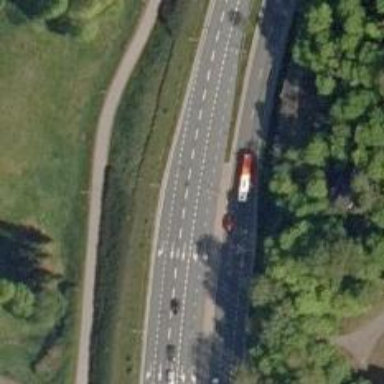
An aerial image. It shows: Asphalt road designated as trunk highway.